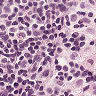
Metastatic tissue present: no